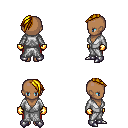
a pixel art fantasy rpg character, female body template, human, dark skin, white robe, red pants, blonde long mohawk hairstyle, gold gloves, metal boots, four views (front, back, left, right), 2x2 character sprite sheet, small pixel art, hard edges, no anti-aliasing